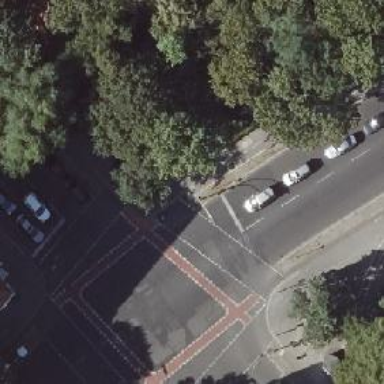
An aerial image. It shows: Road with traffic signals.